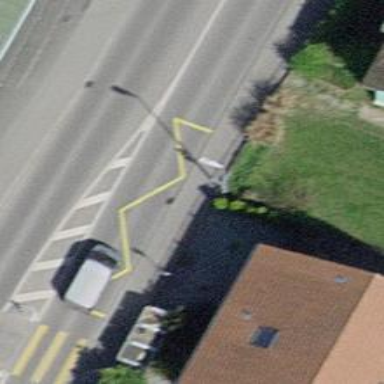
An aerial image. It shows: Bus stop with platform for public transport.